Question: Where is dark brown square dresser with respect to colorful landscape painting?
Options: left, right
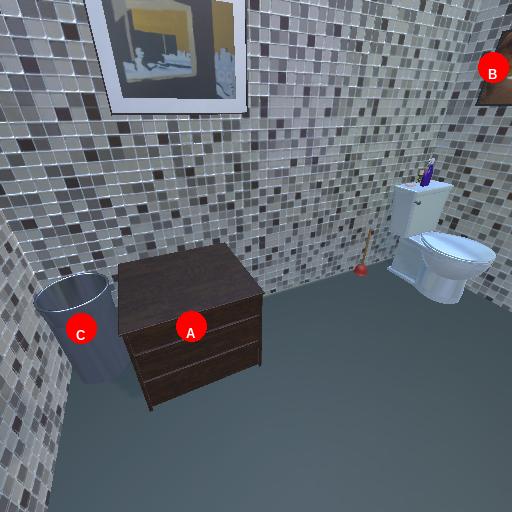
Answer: left